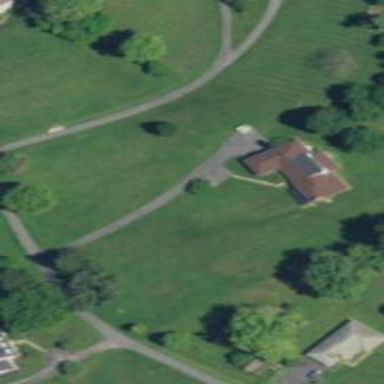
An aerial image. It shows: Driveway leading to service road.